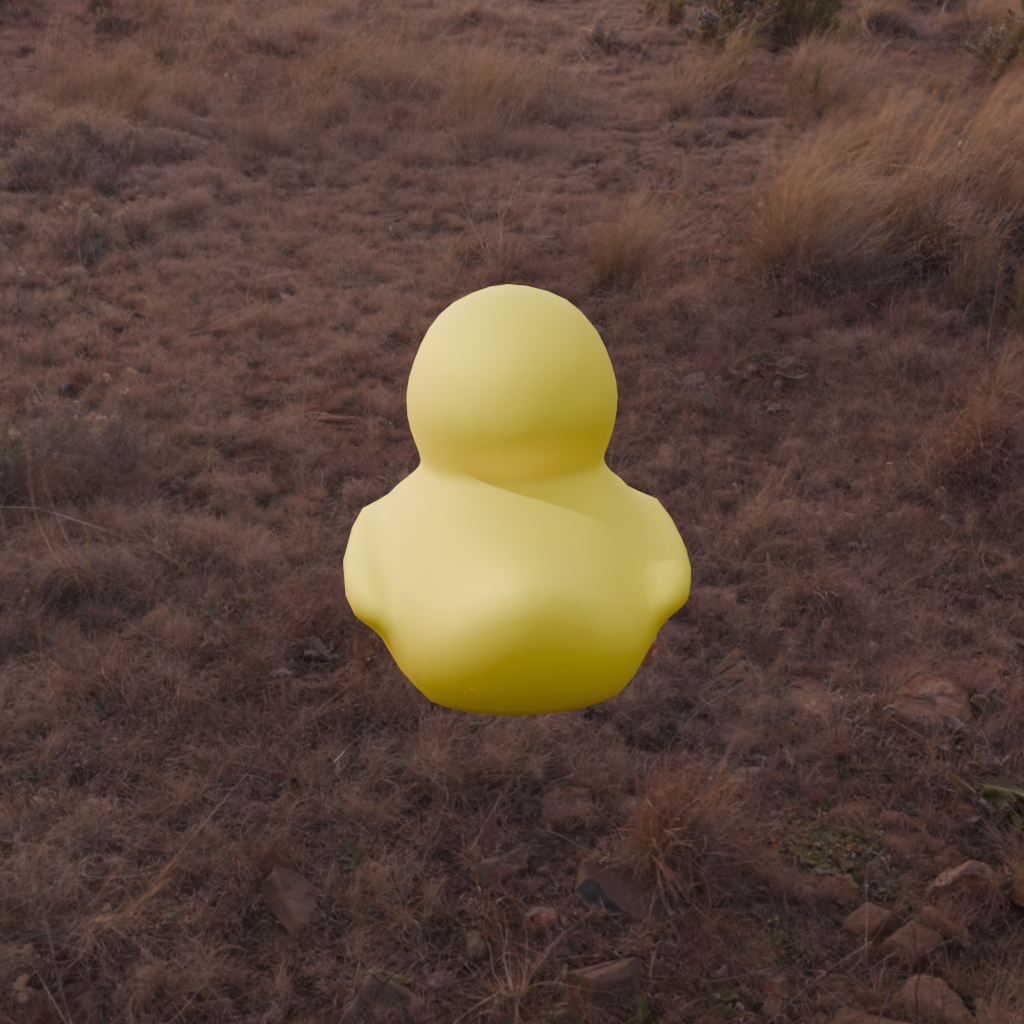
an image of a yellow rubber duck seen from <back> in a rural landscape at sunset with a colorful sky.